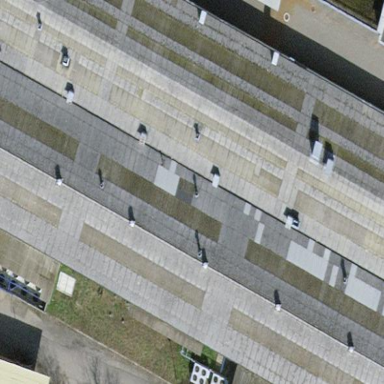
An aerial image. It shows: Industrial building with tiled roof.